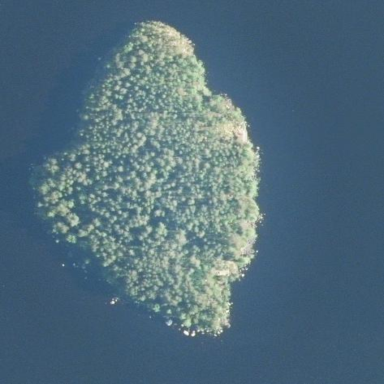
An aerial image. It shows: Islet.